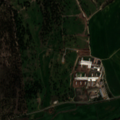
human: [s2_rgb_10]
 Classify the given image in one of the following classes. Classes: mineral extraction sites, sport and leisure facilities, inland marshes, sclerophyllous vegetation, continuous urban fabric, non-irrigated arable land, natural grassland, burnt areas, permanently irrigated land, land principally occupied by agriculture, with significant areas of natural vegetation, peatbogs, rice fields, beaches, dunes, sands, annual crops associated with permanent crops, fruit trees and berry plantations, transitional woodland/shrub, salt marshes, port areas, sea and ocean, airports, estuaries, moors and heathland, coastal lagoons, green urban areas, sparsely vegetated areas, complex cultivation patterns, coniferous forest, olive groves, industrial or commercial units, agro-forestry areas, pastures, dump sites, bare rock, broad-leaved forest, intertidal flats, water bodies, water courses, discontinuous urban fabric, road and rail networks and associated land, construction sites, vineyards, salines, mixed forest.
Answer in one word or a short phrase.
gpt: permanently irrigated land, pastures, agro-forestry areas, broad-leaved forest, coniferous forest